Question: How to compare two vectors? Both cointains integer values:
'''
void interaction(vehicles::position &pos, int number, enviroment object)
{
for (auto i = object.x.begin(); i<object.x.end(); i++)
for (auto j = object.y.begin(); j<object.y.end(); j++)
if (pos.x[number] == object.x[i] && pos.y[number] == object.y[j])
cout << "
Interaction
";
}
'''
First vector (declared in class):
'''
int remaining_move;
struct position{
vector<int> x;
vector<int> y;
}pos;
'''
Second:
'''
struct enviroment
{
vector<int> x;
vector<int> y;
string graphic;
};
'''
Errors:

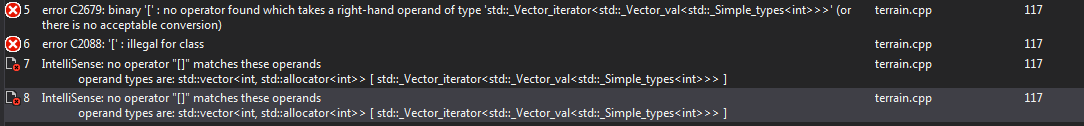
Answer: > '''
object.x[i]
'''
This is wrong. It would work if 'i' were a numeric index, but it's not: it's an iterator.
Instead:
'''
*i
'''
I therefore further suggest calling it something other than 'i'; how about 'it'?
'i''j'